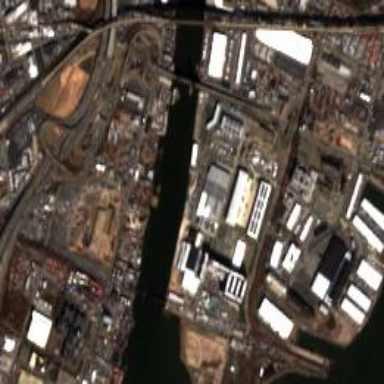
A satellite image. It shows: Industrial area with warehouses.